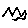
Label: zigzag